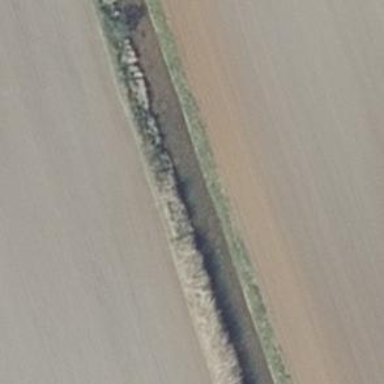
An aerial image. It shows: Row of deciduous broadleaved trees.